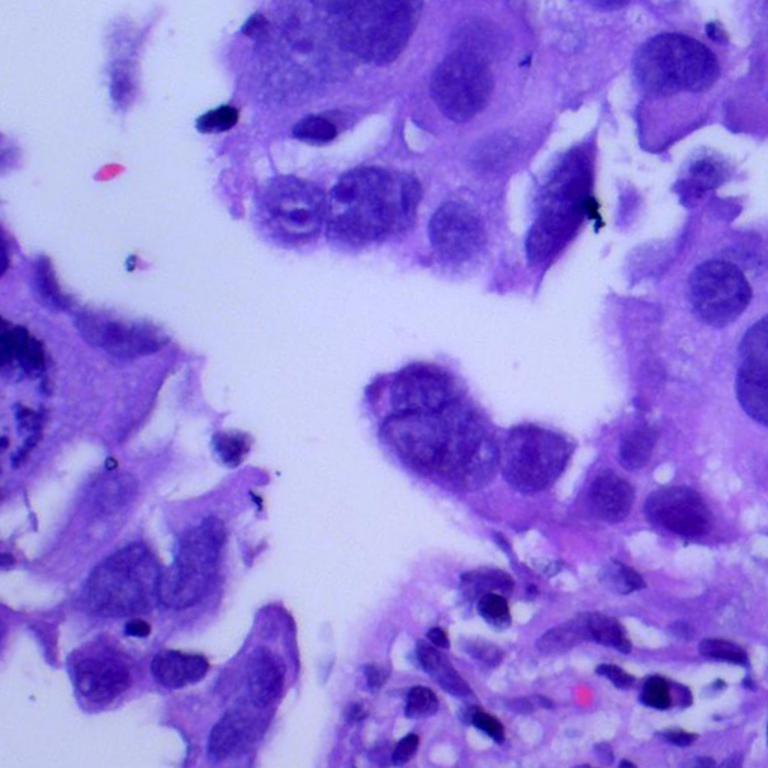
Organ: lung
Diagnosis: adenocarcinomas